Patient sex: F
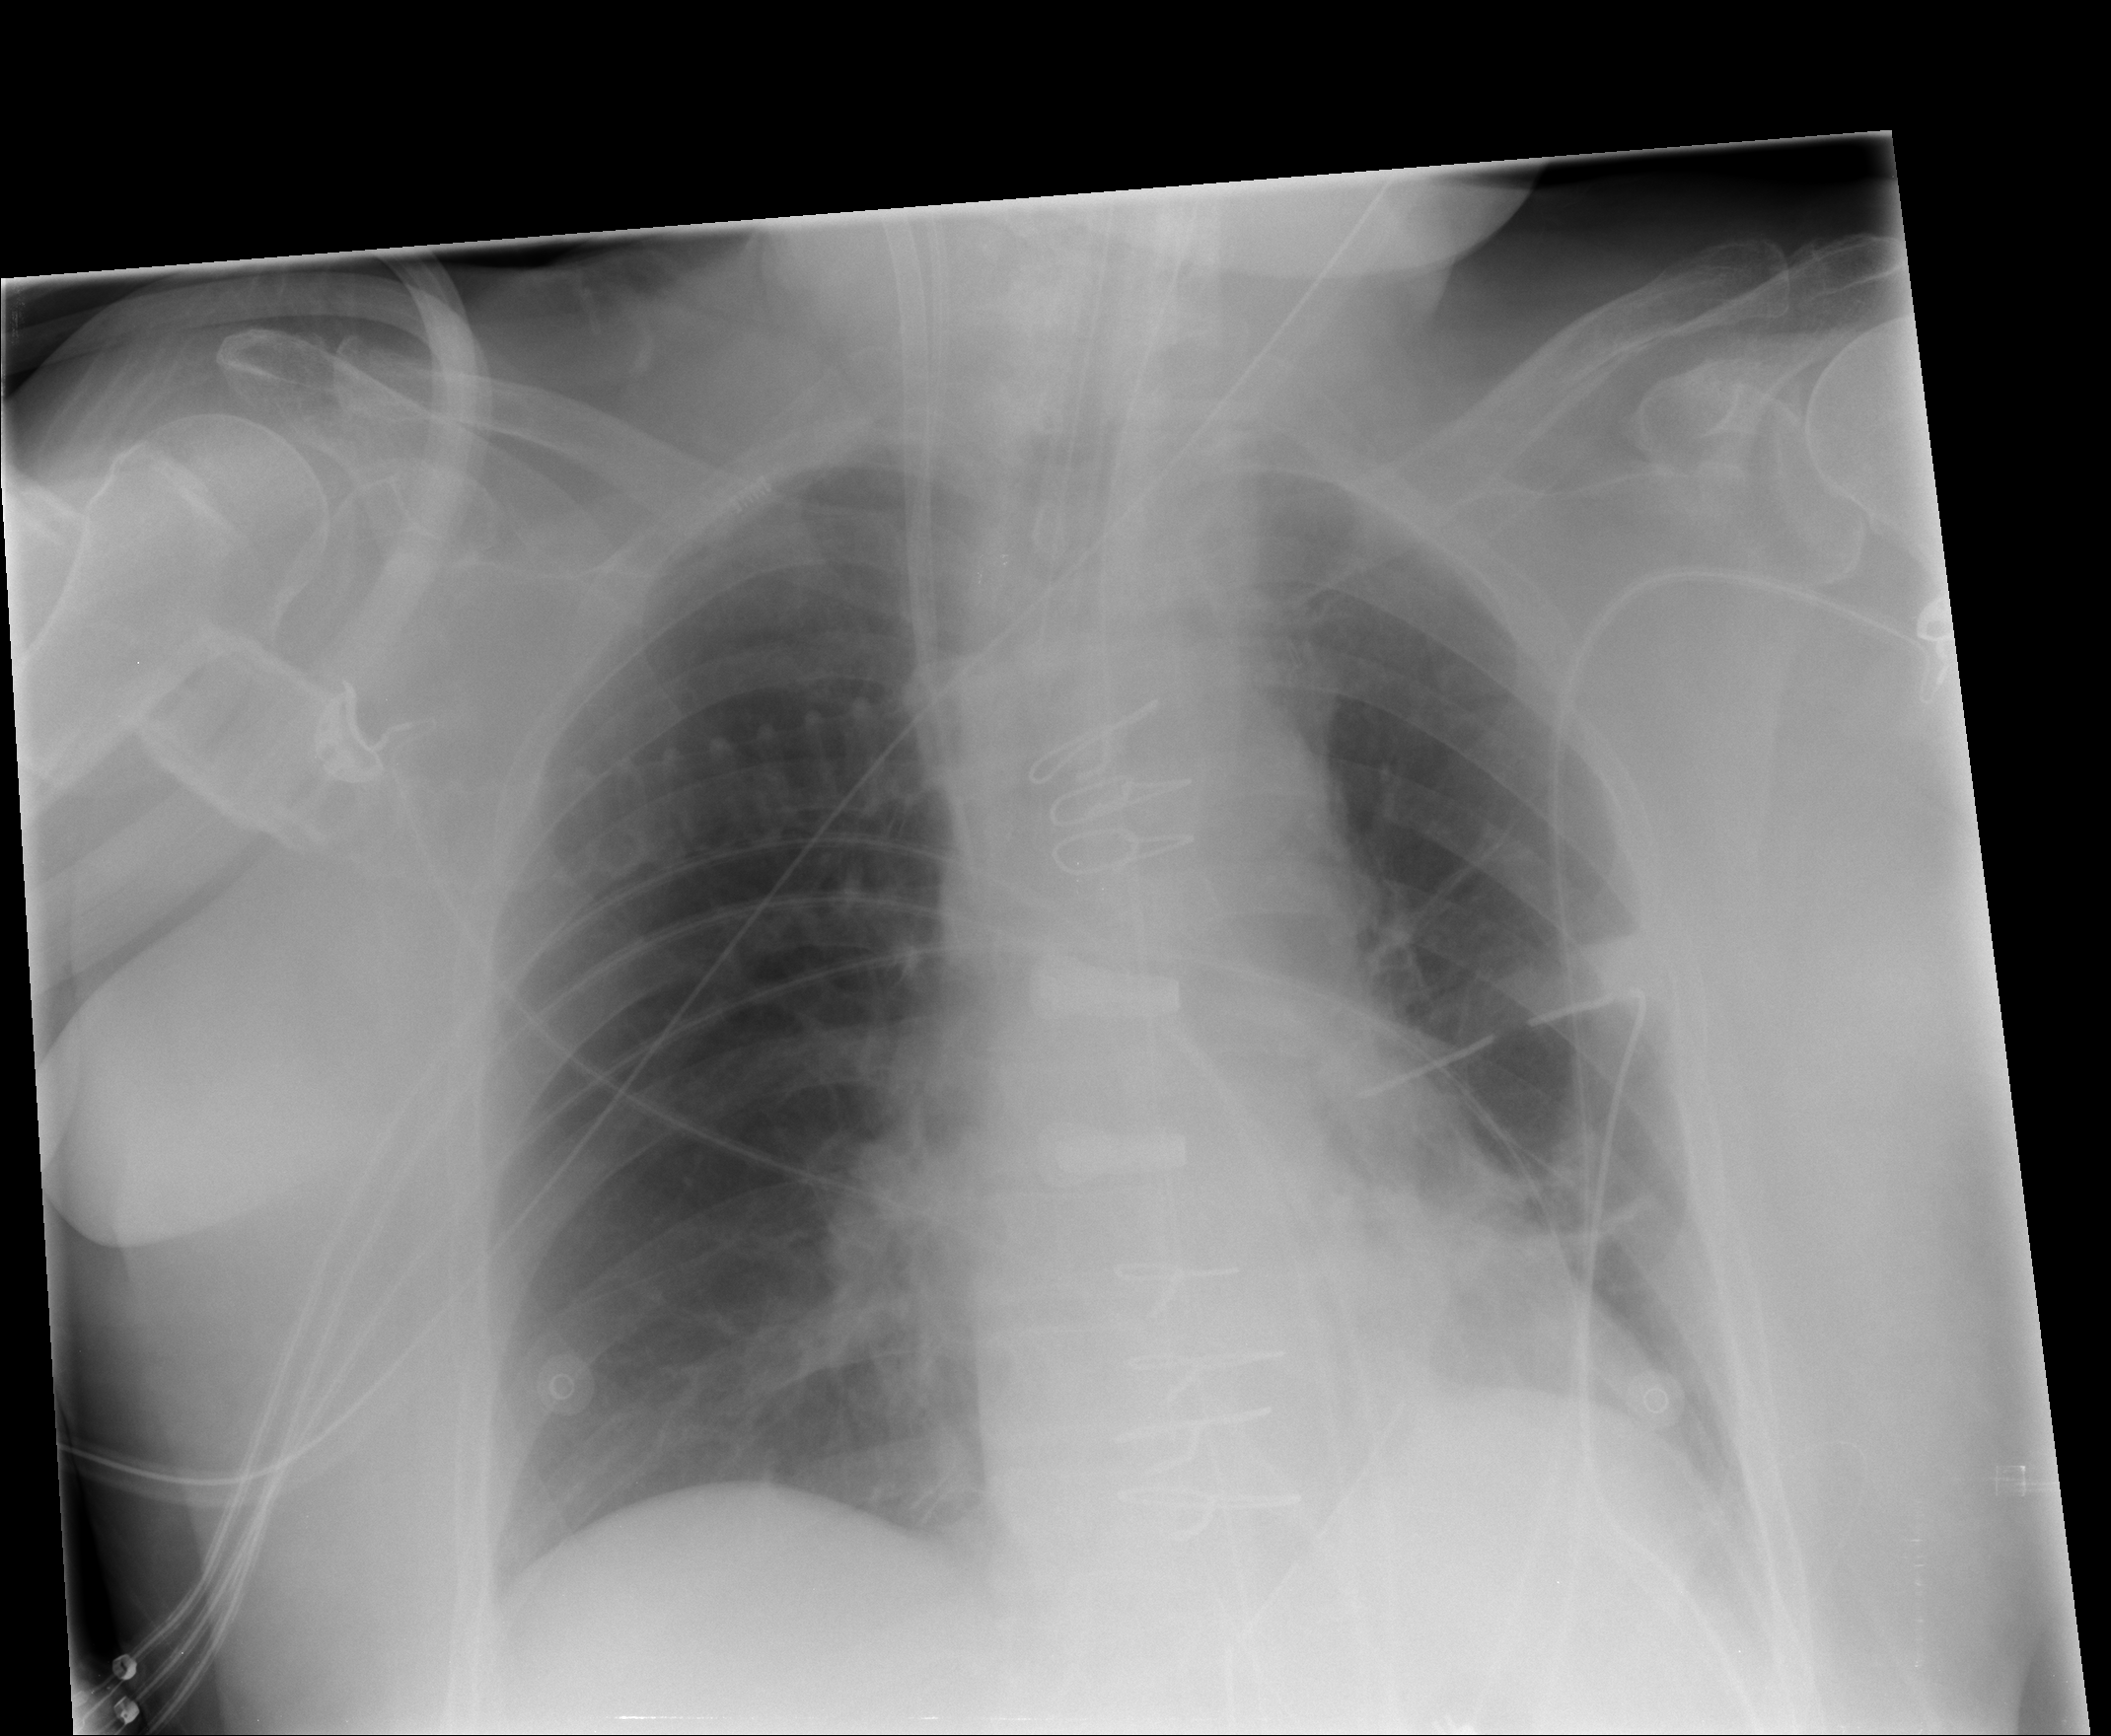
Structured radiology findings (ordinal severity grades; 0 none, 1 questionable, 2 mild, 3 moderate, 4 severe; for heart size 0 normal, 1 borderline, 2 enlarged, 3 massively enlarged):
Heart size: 0
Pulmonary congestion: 1
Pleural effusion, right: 0
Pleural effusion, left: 0
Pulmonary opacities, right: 0
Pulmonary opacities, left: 0
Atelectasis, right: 2
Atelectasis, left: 2